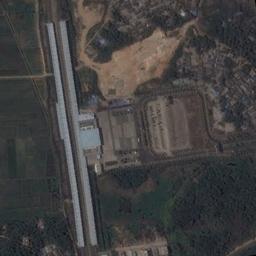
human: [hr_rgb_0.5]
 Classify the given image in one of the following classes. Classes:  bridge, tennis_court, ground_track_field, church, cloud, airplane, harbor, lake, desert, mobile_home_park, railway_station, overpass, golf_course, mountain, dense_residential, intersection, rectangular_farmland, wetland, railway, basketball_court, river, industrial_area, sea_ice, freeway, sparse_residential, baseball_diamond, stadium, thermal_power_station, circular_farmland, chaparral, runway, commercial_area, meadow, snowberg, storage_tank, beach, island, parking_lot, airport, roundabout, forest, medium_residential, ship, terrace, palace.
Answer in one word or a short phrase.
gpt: railway_station